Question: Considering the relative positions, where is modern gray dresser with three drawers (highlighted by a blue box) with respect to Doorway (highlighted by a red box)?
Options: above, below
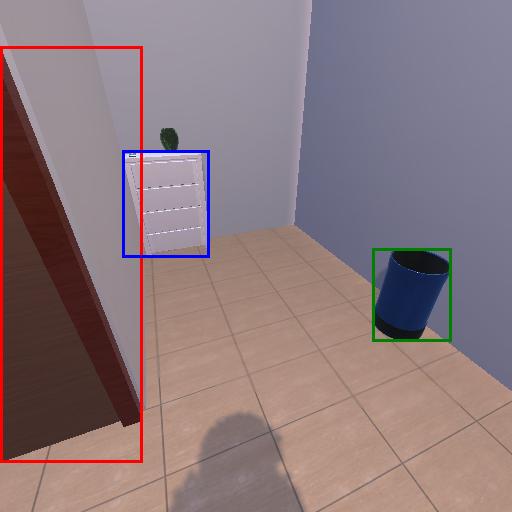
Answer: above